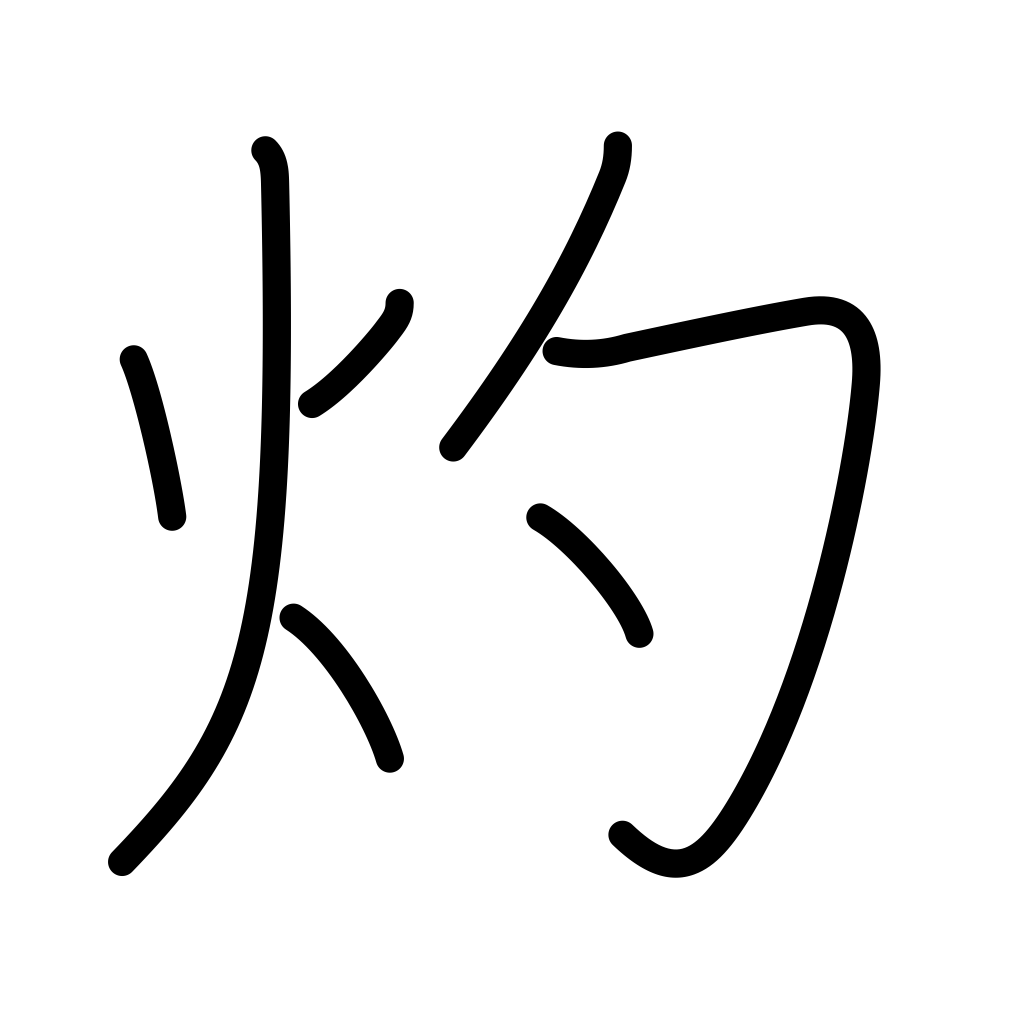
Meaning: miraculous